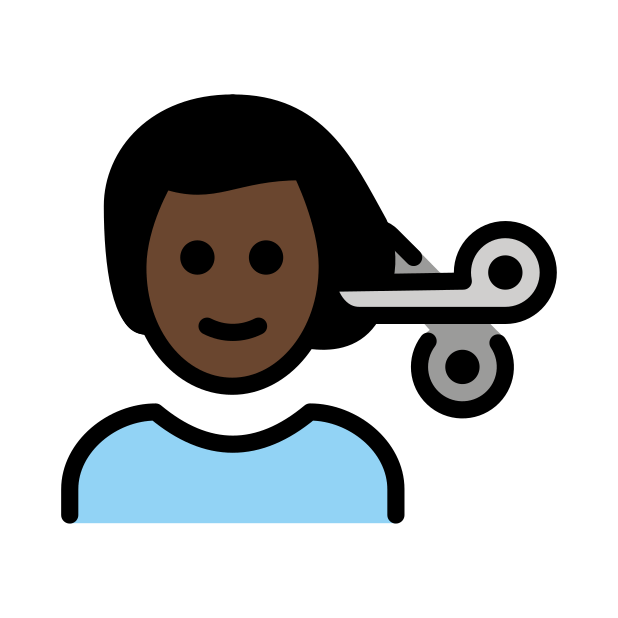
man getting haircut: dark skin tone